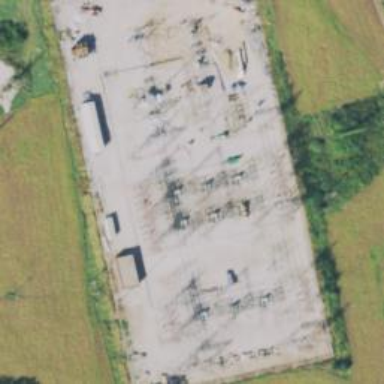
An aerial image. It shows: Switch for power supply.